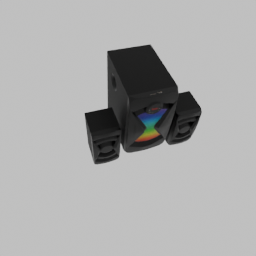
Label: electronics